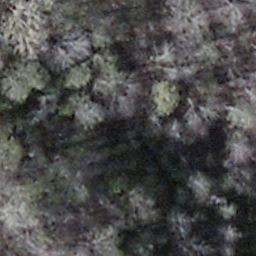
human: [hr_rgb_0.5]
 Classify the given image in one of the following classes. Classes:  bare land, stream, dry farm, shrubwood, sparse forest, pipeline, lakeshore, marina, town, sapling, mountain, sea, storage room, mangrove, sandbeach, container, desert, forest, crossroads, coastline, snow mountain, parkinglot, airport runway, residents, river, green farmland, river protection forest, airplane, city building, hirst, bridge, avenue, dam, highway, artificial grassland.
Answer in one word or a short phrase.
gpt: shrubwood